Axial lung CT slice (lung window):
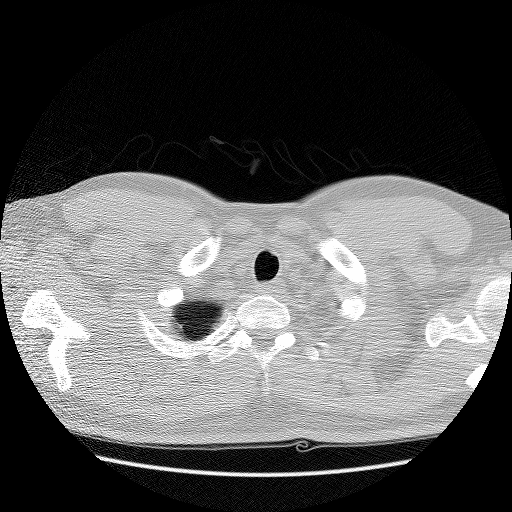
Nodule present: no